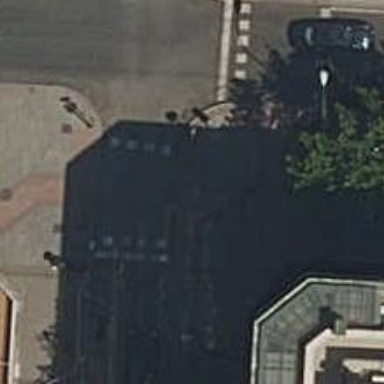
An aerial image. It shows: Kerb barrier.